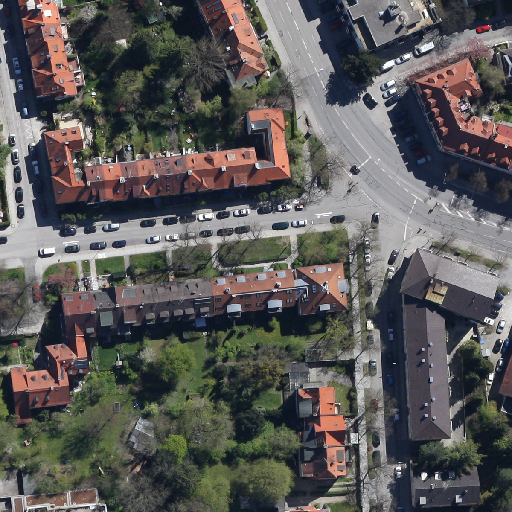
Referring expression: light-duty vehicle driving on the road